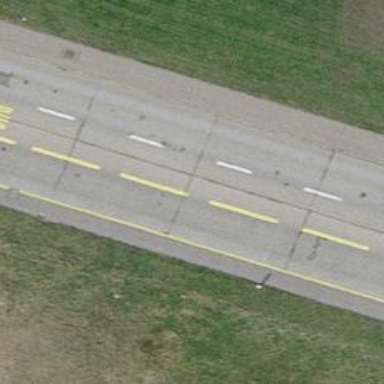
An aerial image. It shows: Primary highway with asphalt surface. There is track cycleway on the left side and sidewalk.